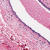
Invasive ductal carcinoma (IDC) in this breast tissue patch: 0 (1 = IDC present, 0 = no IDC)